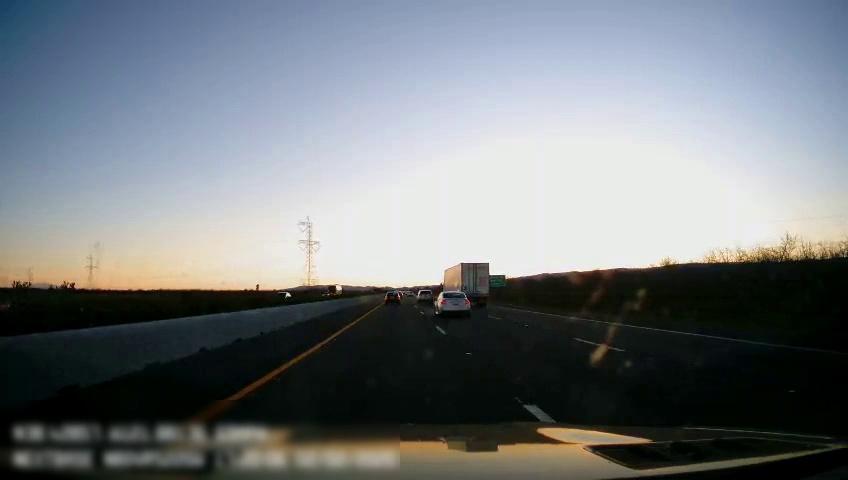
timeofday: Day
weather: Sunny
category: Drivable Space
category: Vehicles | Car
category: Vehicles | Truck
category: Vehicles | SUV
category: Vehicles | Car
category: Vehicles | Bus
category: Vehicles | SUV
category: Lanes | Current Lane
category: Lanes | Current Lane
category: Lanes | Alternate Lane
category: Lanes | Alternate Lane
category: Traffic | Signs